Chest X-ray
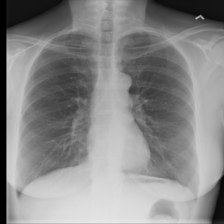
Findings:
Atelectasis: negative
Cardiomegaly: negative
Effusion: negative
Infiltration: negative
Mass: negative
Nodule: negative
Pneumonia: negative
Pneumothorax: negative
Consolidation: negative
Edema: negative
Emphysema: negative
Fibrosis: negative
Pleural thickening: negative
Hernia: negative